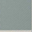
Piece: xx